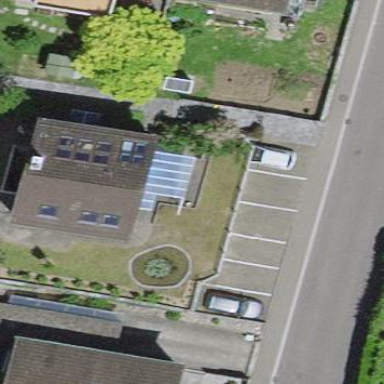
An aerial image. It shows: Building.